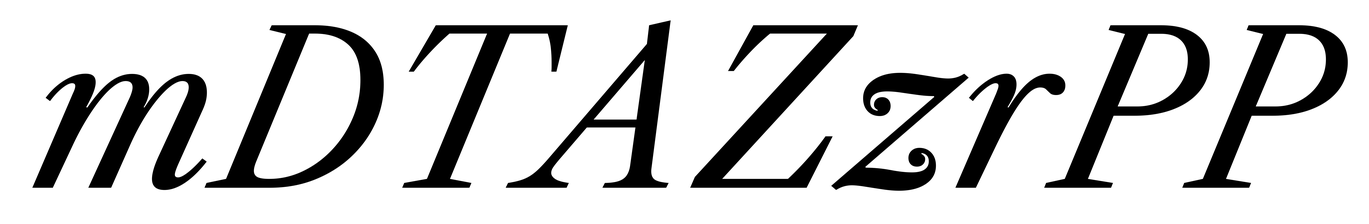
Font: LibreCaslonText-Italic_Italic